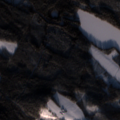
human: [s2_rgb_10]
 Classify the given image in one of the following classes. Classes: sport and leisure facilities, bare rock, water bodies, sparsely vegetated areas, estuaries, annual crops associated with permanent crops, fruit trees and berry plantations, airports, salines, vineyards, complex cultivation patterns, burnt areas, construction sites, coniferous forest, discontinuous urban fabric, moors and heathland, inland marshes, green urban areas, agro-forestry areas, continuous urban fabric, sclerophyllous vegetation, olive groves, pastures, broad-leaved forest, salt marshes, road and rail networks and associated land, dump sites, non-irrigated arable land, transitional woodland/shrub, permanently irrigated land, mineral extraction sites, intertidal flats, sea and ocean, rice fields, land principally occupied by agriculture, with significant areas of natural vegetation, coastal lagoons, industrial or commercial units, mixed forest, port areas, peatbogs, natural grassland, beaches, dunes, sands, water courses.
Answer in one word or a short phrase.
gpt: land principally occupied by agriculture, with significant areas of natural vegetation, coniferous forest, mixed forest, transitional woodland/shrub, water bodies